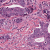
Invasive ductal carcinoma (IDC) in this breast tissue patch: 1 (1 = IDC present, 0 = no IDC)